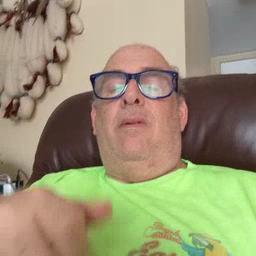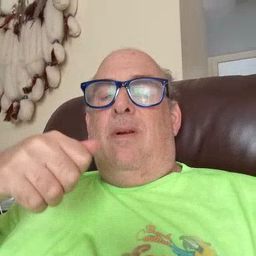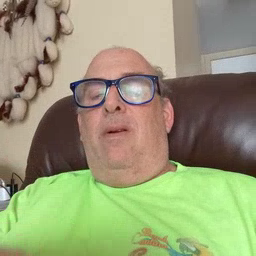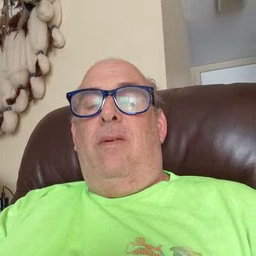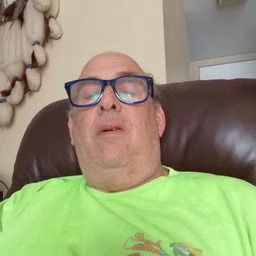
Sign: hide